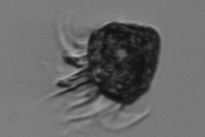
Label: Strombidium_morphotype2